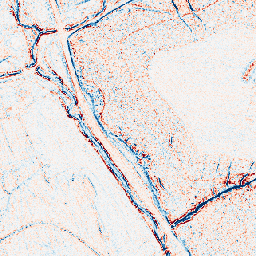
Category: edge_preserving
Decomposition family: bilateral
Decomposition parameters: d: 5
sigma_color: 25
sigma_space: 150
Upsampling method: area
Upsampling parameters: scale: 8
Upsampling scale: 8